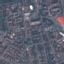
Land use / land cover: Residential